Question: I read data from two files "80211" and "newfile". both of them have one column data without any header. I have the below code but I can't set the x axis values manually. In the figure, the x values appear as 1 and 2 but I need to do it manually. (they are 1 and two because there is no header and they will give 1 and 2 automatically)
'''
data1 <- scan(pipe('cut -f1 -d, 80211'))
data2 <- scan(pipe('cut -f1 -d, newfile'))
df <- data.frame(x = c(data1, data2), ggg=factor(rep(1:2, c(19365,19365))))
ggplot(df, aes(x=ggg, y=x, fill=ggg)) +
geom_jitter(alpha=0.5, aes(color=ggg),position = position_jitter(width = .2)) +
guides(fill=FALSE) + scale_y_continuous(breaks=seq(0, 200, 10)) +
xlab('') +
ylab('IRT (ms)')
'''
This the results but I want to name the x axis values with "ieee" and "mine" instead of 1 and 2.

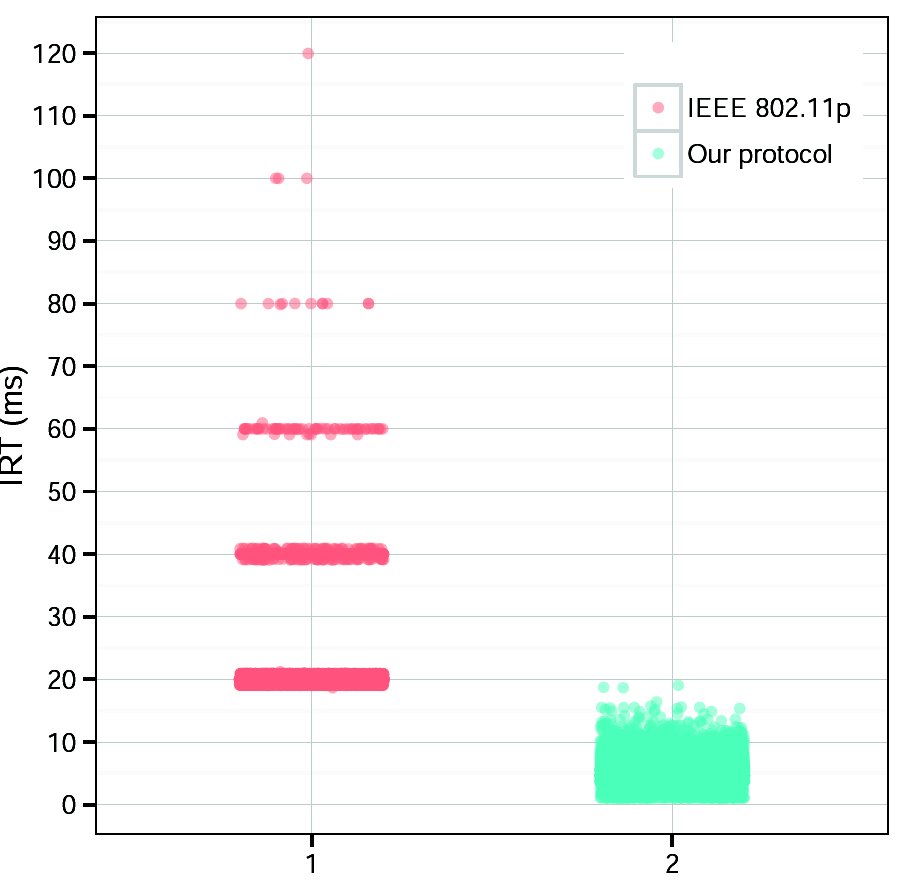
Answer: You can control x axis labelling in ggplot using scales and labels. See the documenation here: <URL>. In your case I believe the below will work, although i was unable to replicate your dataset.
'''
ggplot(df, aes(x=ggg, y=x, fill=ggg)) +
geom_jitter(alpha=0.5, aes(color=ggg),position = position_jitter(width = .2)) +
guides(fill=FALSE) + scale_y_continuous(breaks=seq(0, 200, 10)) +
xlab('') +
ylab('IRT (ms)') +
scale_x_discrete(breaks = c(1,2),labels=as.character(c("ieee","mine")))
'''